Question: I'm trying to display a class object on a XtraReport.
'''
public class Data
{
public SubData DataOne { get; set; }
public SubData DataTwo { get; set; }
public Data(SubData dataOne, SubData dataTwo)
{
DataOne = dataOne;
DataTwo = dataTwo;
}
}
public class SubData
{
public string Value { get; set; }
public List<string> ValueList { get; set; }
public SubData(string value, params string[] moreValues)
{
Value = value;
ValueList = new List<string>();
if (moreValues != null)
ValueList.AddRange(moreValues);
}
}
'''
I want to display the data on a ReportView (DocumentView):
public List Data;
'''
public Form1()
{
InitializeComponent();
Data = new List<Data>();
Data.Add(new Data(
new SubData("A", "1", "2"),
new SubData("V", "101", "102", "103")));
Data.Add(new Data(
new SubData("B", "3", "4"),
new SubData("W", "201", "202", "203", "204")));
Data.Add(new Data(
new SubData("C", "5", "6"),
new SubData("X", "AB", "CD", "EF", "GH")));
Data.Add(new Data(
new SubData("D", "7", "8"),
new SubData("Y", "3", "5", "7", "11")));
Data.Add(new Data(
new SubData("E", "9", "10"),
new SubData("Z", "<", "<<", "<<<", "<<<<")));
var report = new XtraReport1();
report.DataSource = Data;
documentViewer1.DocumentSource = report;
}
'''
When i create an XtraReport, bound to the class "Data", i fail to display the list of strings. I want to display all elements of the list on the report.
When i create a new Report via ReportWizard, i can only place the Length of "ValueList" on the report designer.

Placing the "ValueList"-Field itself on the report will always put "Length" on the report designer form.
How can i display all values in the report?
E.g. for the first entry:
'''
A 1,2
V 101,102,103
'''
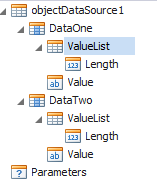
Answer: Apparently, List disables XtraReport to access the element via Designer...
If i use List with StringData:
'''
public class StringData {
public String S {get; set;}
}
'''
... i can use the string S and thus display the list of values.